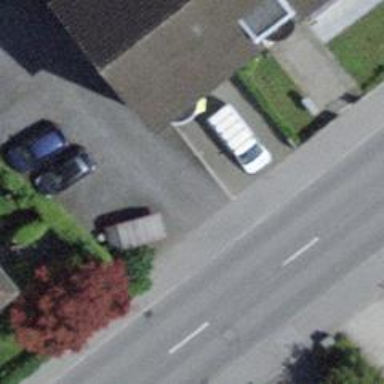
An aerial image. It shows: Post box.